Current action and preconditions to check: trajectory_clear

Your task: For each precondition in the list above, predict whether it will hold at this action.

Consider the current scene as observed from the mobile robot's camera, and analyze the predicted future states of all dynamic agents (e.g., people, animals, vehicles, or any moving entities) within the NEXT SECOND.

IMPORTANT: Only answer "very likely" if you are absolutely certain—based on strong, clear evidence—that a dynamic agent will violate the precondition in the predicted future state. Do NOT answer "very likely" for unlikely, ambiguous, or low-probability risks.

Ask yourself for each precondition: Is there a high probability, with clear and convincing evidence, that the predicted future states of any dynamic agent will interfere with the predicted future state of the currently executing action within the NEXT SECOND, causing that precondition to fail?

Assess the risk level based on these predictions. Use "likely" or "very likely" if motions create a clear risk of interference.

Use "neutral" or "improbable" if agents are nearby but their predicted paths are clearly diverging or non-conflicting.

Failure Risk Categories: "very improbable", "improbable", "neutral", "likely", "very likely"

Answer Format: Output ONLY the probability_of_failure value from these categories: "very improbable", "improbable", "neutral", "likely", "very likely"

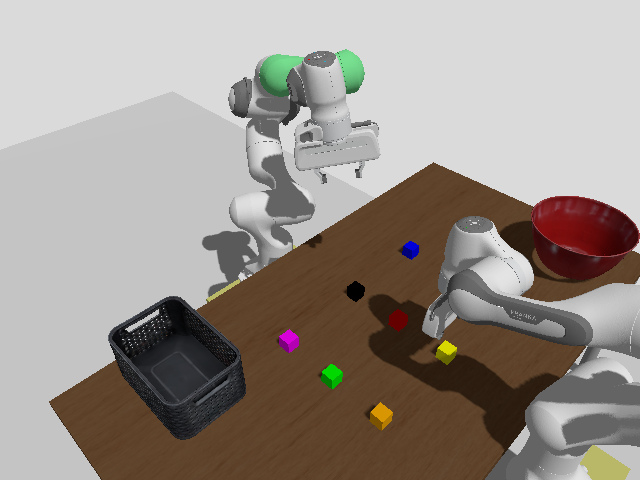

Answer: very improbable